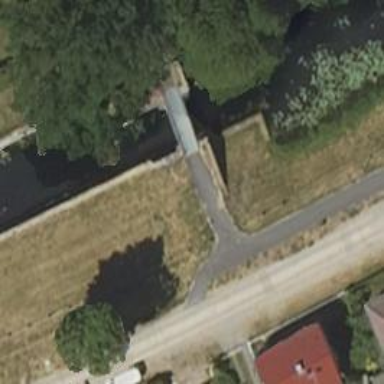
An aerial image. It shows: Lock gate along waterway.